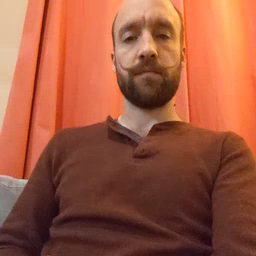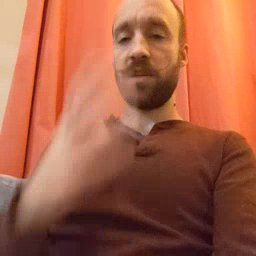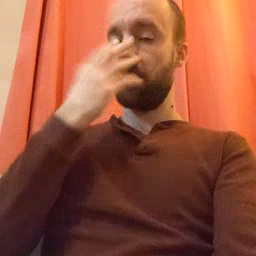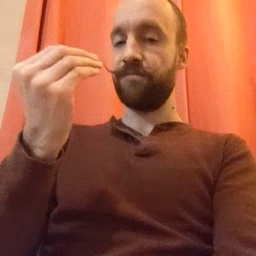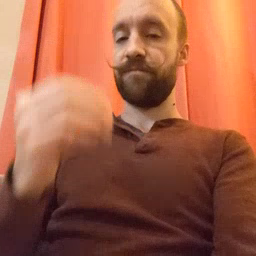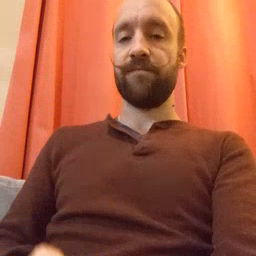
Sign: wolf